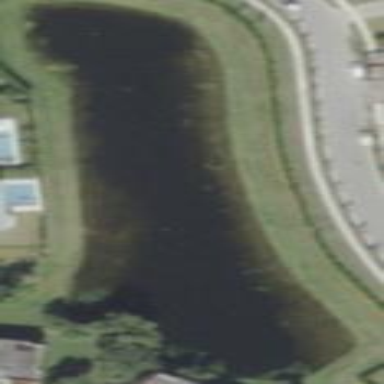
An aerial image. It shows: Pond with natural water.